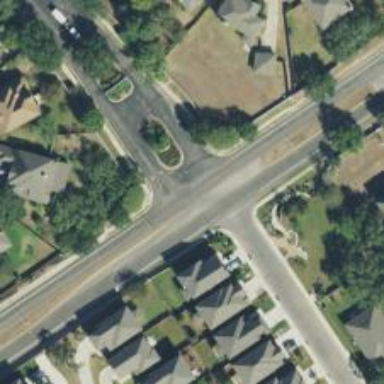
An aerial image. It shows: Smooth asphalt road in residential area.